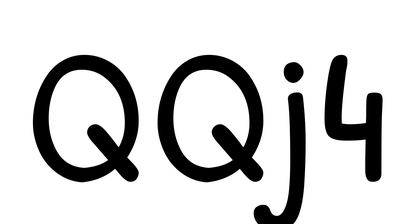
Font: PatrickHand-Regular